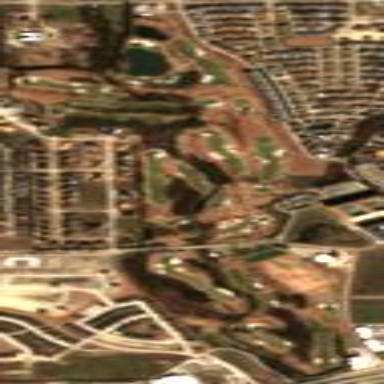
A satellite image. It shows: Golf course.